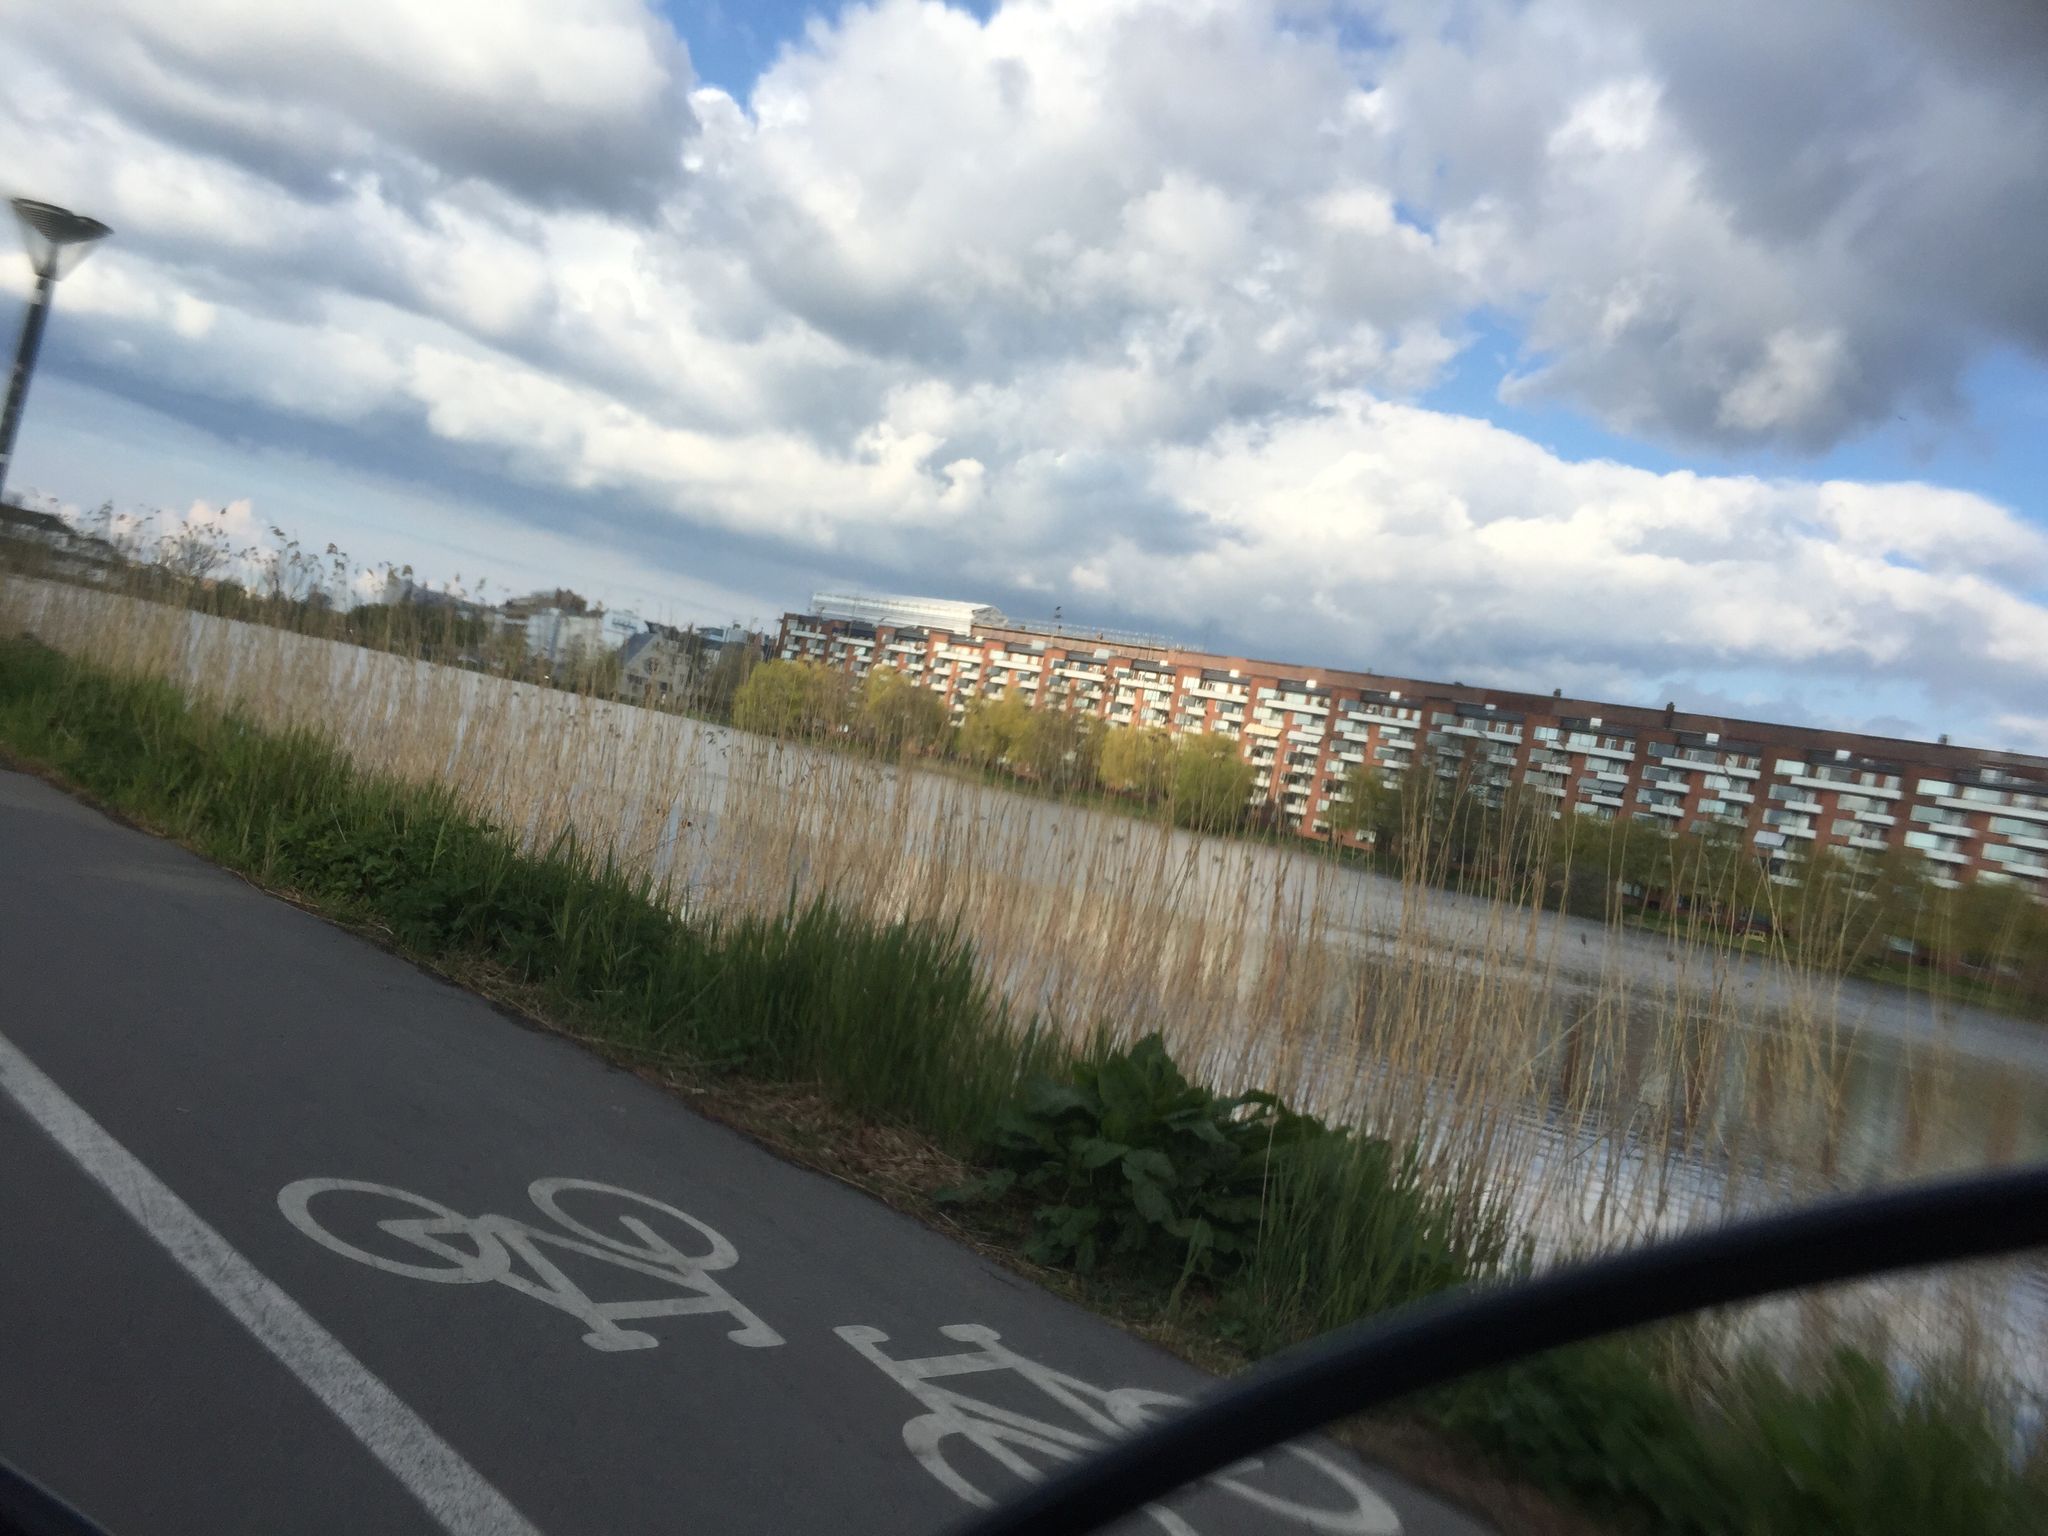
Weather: cloudy
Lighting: day
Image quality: slightly poor
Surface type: cycling surface
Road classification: footway, cycleway, steps
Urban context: urban centre
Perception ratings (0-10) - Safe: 5.37, Lively: 4.54, Beautiful: 3.52, Boring: 9.54, Depressing: 3.22, Wealthy: 4.76